Question: I am trying to print out all of my records from my MYSQL database, but it is only disaplying the first record.
'''
<?php
class database {
private $objDbConn;
function __construct($db_login_info){
$this->objDbConn = new mysqli($db_login_info['host'], $db_login_info['username'],
$db_login_info['password'], $db_login_info['database']);
if (mysqli_connect_errno()) {
die("Database connection failed". mysqli_connect_error());
}
}
function getBlogPosts(){
$objRes = mysqli_query($this->objDbConn, "SELECT * FROM blog_posts");
if(mysqli_errno($this->objDbConn)) {
die("Failed query: $strSql". $this->objDbConn->error);
}
while ($row = mysqli_fetch_array($objRes)) {
return $row['title']."<br>";
};
}
}
?>
'''
The query works fine in PHPmyadmin as per below:

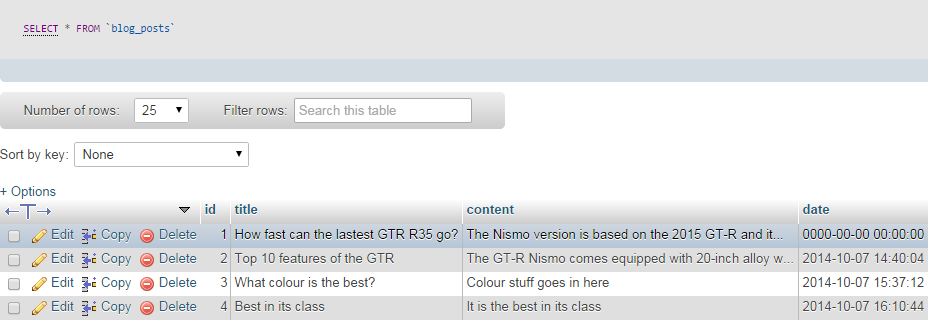
Answer: Because you use 'return', it exits the function with only the string of the first row. Append the text in the while loop to a variable, and return that variable after the 'while' loop.
'''
$allrows="";
while ($row = mysqli_fetch_array($objRes)) {
$allrows.=$row['title']."<br>
";
};
return $allrows;
'''